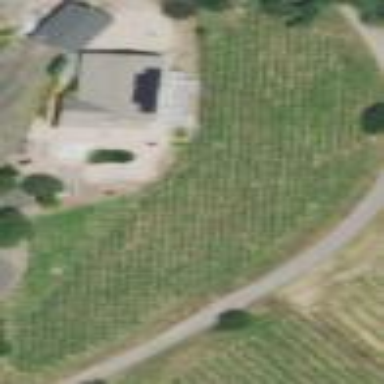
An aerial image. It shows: Vineyard with wine grapes as the main crop.